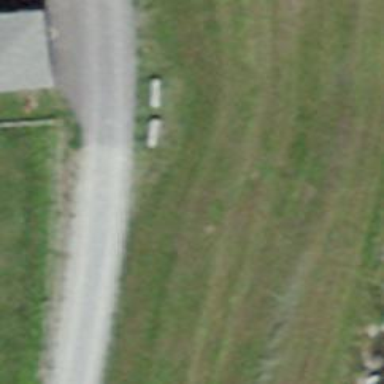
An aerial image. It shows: Bench for seating.